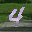
Label: 4